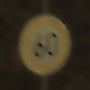
Verkehrszeichen: Geschwindigkeit60
Umgebung: Outdoor, RoadRail
Tageszeit: MorningAfternoon
Wetter: PartlyCloudy
Licht: Natural
Jahreszeit: NotSpecified
Kontrast: HighContrast